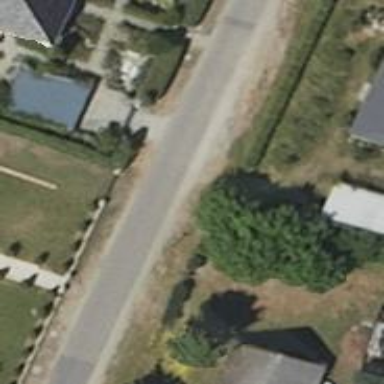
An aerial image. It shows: Residential road.